Field crop: tomato
Growth stage: 1
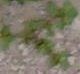
Species: portulaca